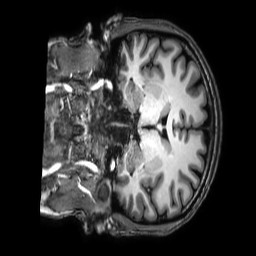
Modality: T1w
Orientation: coronal
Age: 35
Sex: female
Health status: healthy
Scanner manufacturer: philips
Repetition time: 0.009 s
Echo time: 0.004 s